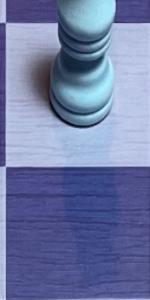
Label: Empty